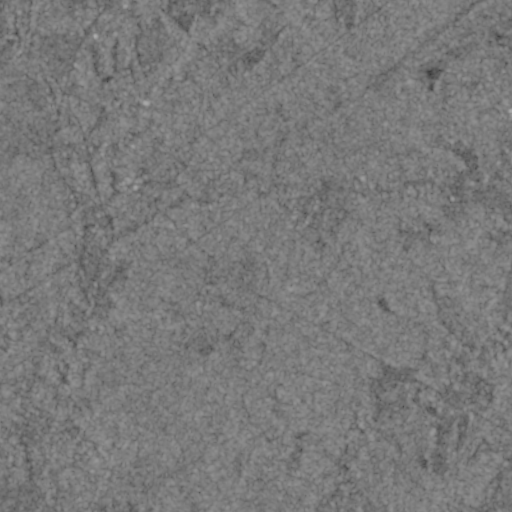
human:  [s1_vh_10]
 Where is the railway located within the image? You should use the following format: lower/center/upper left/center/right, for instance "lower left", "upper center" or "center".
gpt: The railway is located in the upper of the image.
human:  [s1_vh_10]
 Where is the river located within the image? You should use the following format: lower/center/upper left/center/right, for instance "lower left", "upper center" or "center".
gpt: The river is located in the upper of the image.
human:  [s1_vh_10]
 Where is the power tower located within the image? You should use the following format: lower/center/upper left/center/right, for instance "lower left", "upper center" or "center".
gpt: There is no power tower in the image.

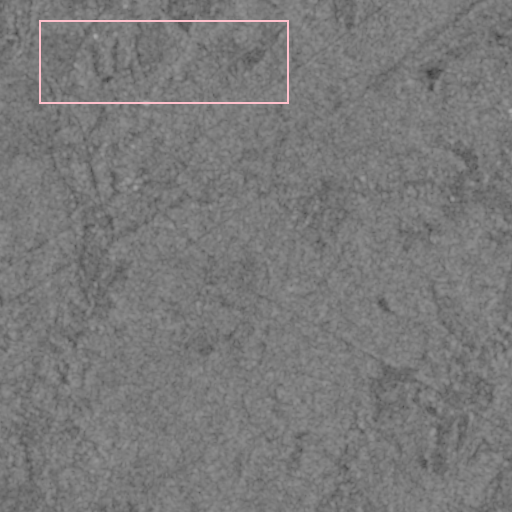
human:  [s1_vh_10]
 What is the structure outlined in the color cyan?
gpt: There is no cyan outline.
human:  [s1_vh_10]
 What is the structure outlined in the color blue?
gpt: There is no structure outlined in blue.